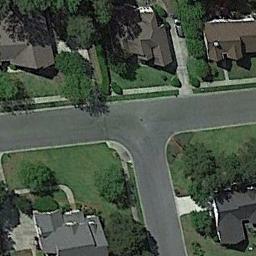
Label: residential